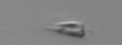
Label: Calciopappus